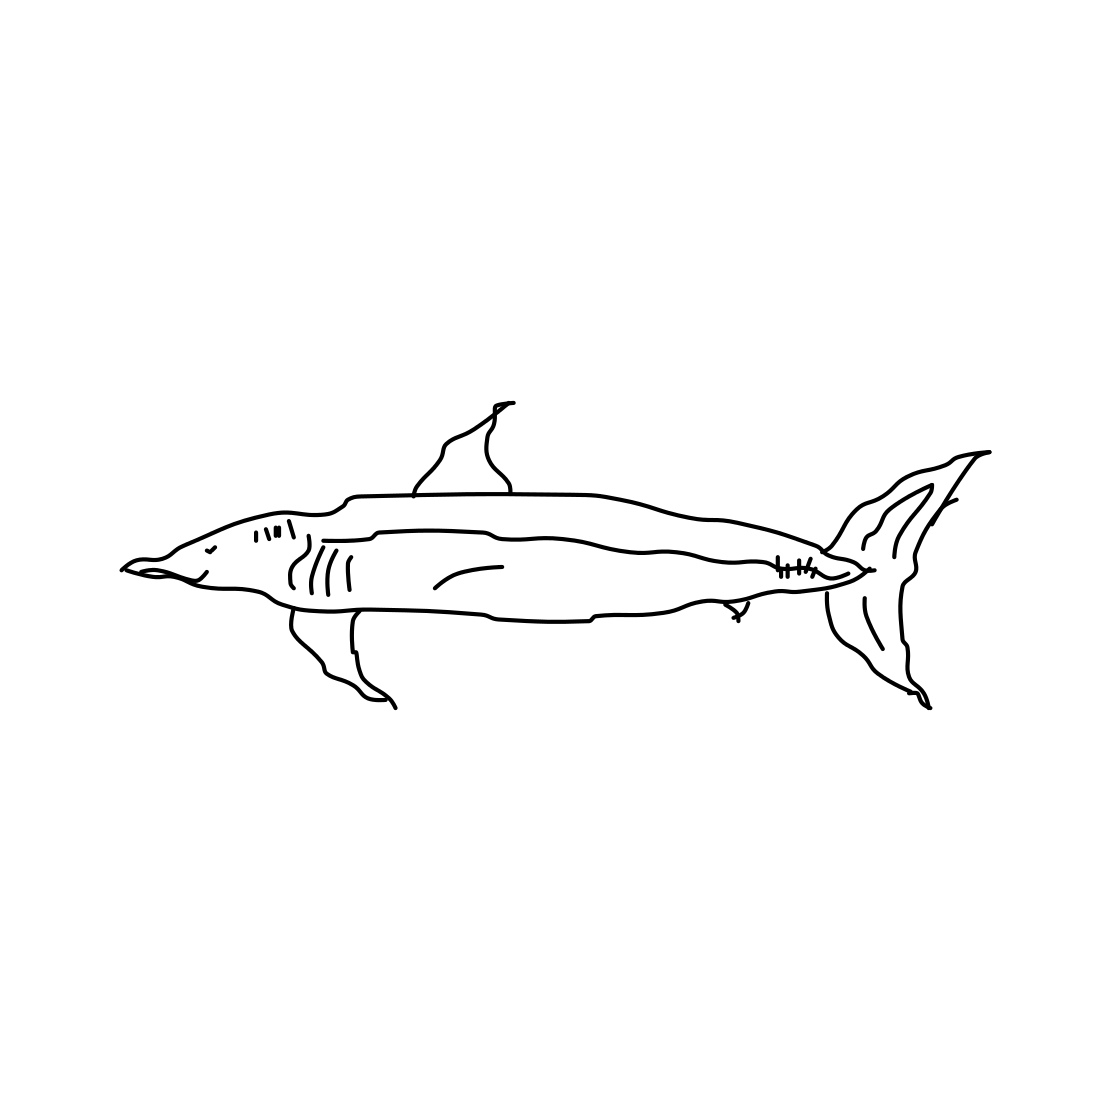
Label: shark